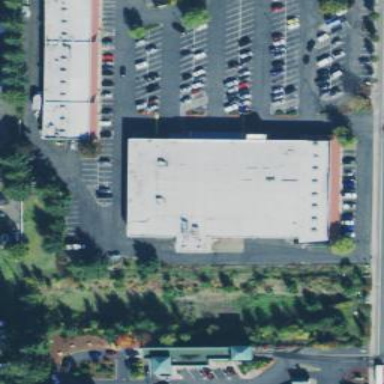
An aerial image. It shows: Retail building.